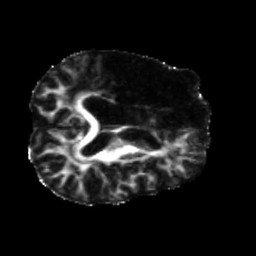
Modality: FA
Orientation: axial
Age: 64
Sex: male
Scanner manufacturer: siemens
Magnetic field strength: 3 T
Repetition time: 5.25 s
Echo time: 0.08 s